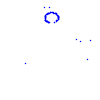
Particle: proton